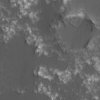
Label: not_dusty